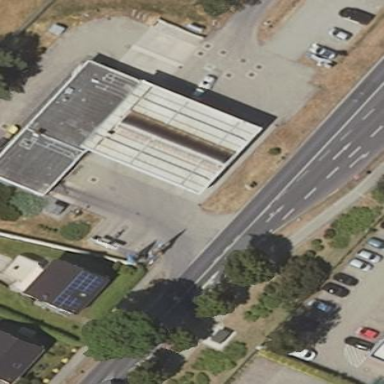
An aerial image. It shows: Building that serves as fuel station.